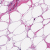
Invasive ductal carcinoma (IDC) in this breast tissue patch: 0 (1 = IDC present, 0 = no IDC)